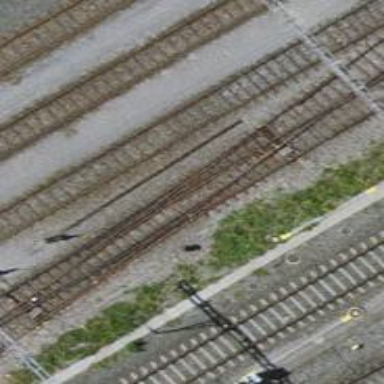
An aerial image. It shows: Railway switch.